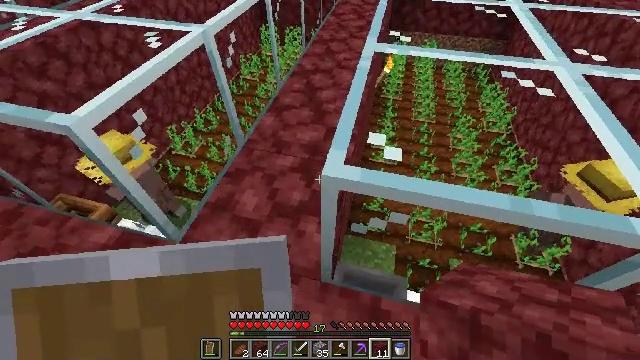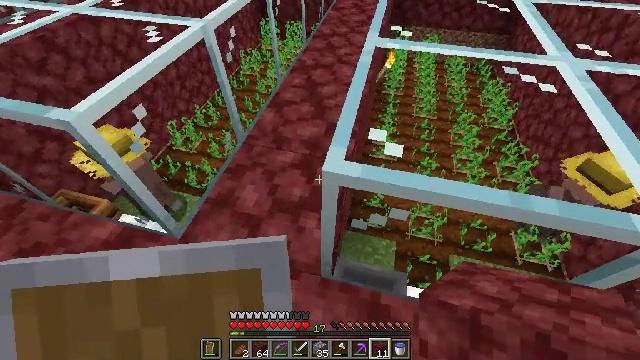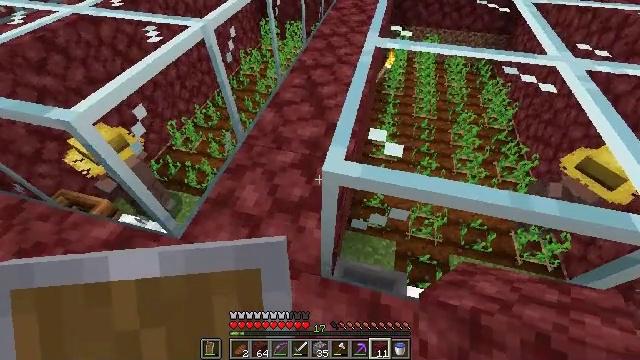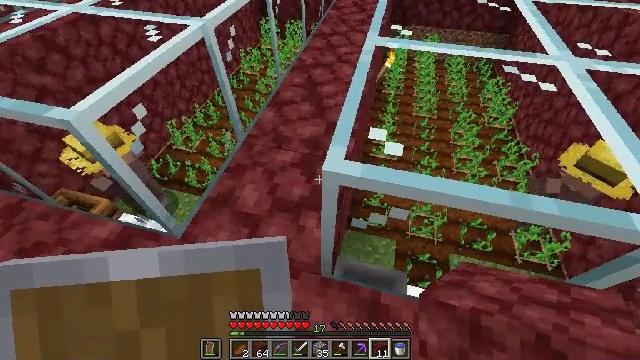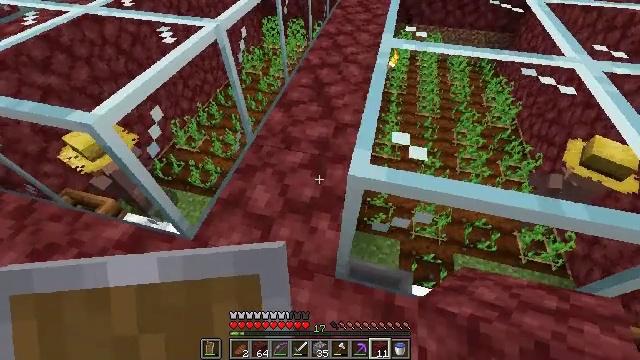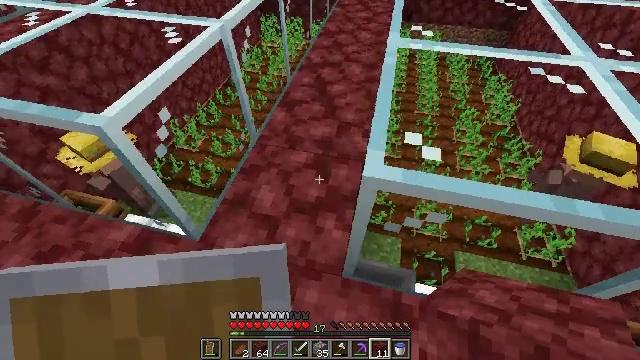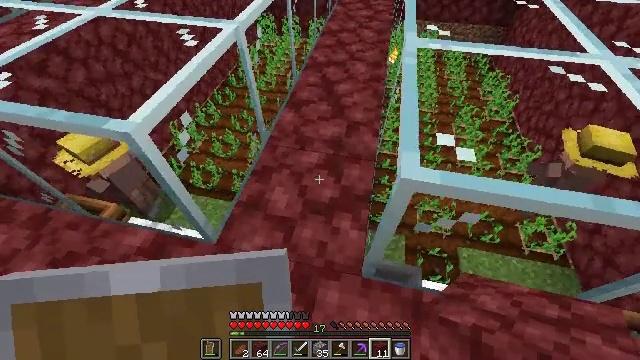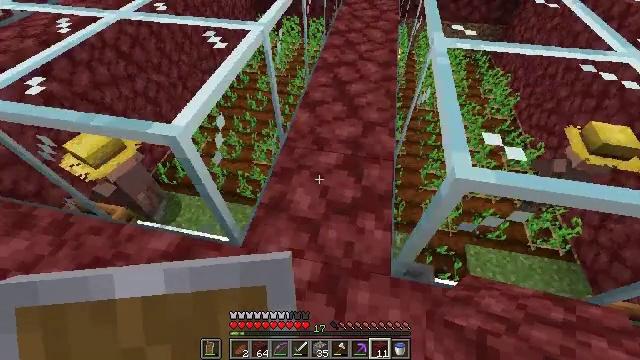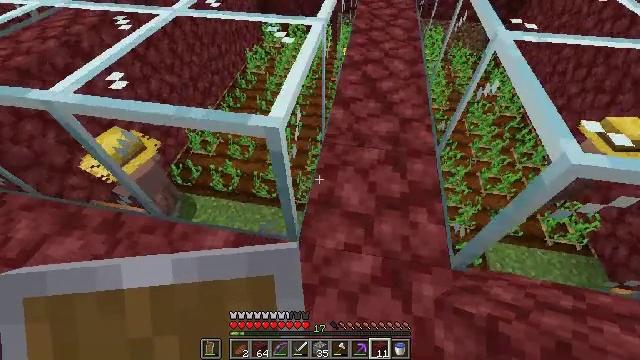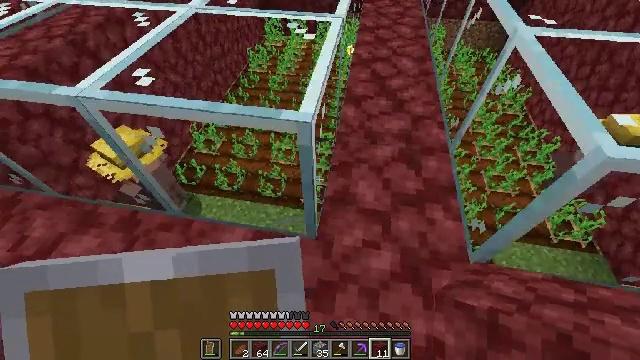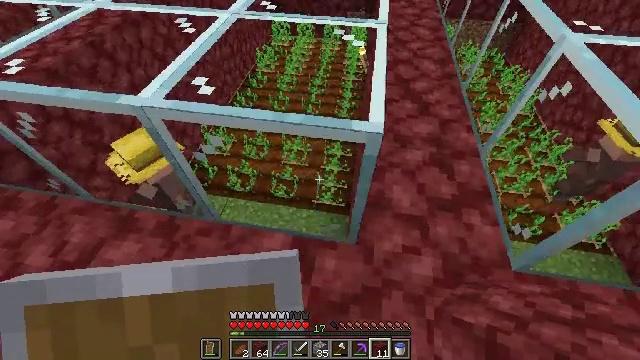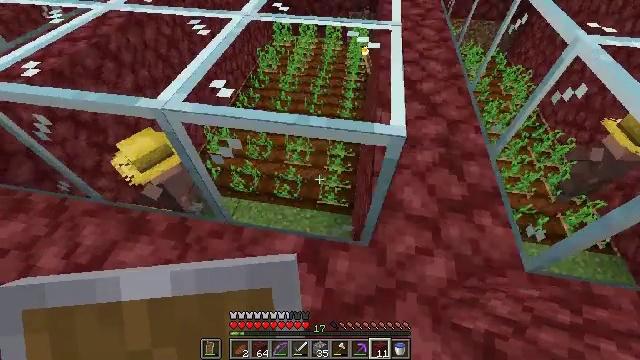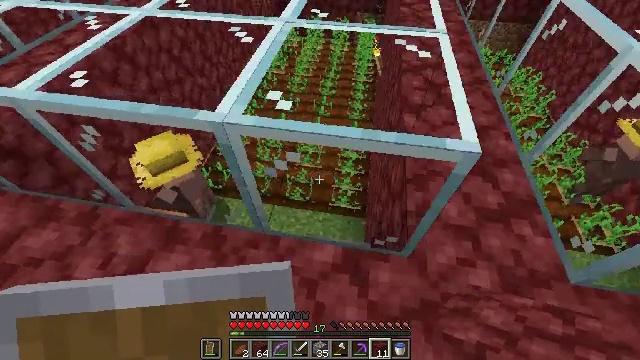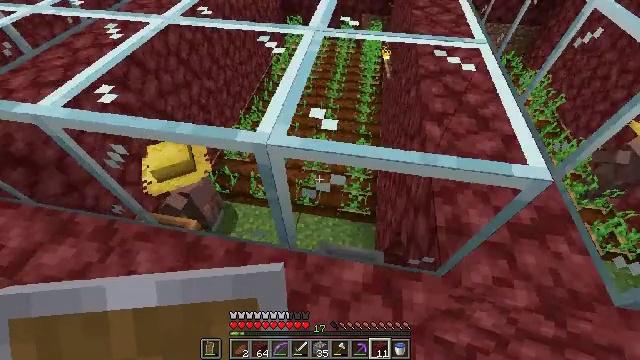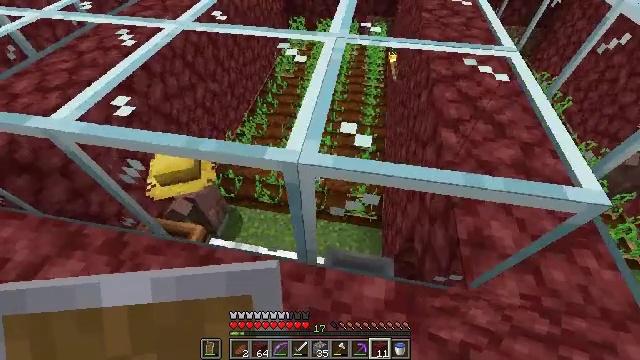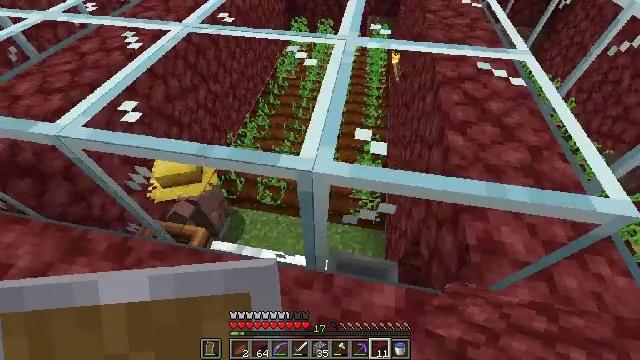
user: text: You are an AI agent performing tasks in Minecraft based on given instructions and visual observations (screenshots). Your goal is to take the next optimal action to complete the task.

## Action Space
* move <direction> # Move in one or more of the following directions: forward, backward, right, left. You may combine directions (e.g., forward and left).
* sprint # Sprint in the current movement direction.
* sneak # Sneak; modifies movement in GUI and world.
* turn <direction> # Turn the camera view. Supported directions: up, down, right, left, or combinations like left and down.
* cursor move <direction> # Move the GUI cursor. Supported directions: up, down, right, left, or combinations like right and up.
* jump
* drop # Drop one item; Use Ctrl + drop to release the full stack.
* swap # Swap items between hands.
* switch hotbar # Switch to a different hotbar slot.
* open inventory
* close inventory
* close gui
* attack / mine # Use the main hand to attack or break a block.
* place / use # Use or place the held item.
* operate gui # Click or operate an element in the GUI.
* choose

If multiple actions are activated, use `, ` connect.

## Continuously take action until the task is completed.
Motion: motion action
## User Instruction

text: Harvest potatoes.
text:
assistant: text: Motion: no_op
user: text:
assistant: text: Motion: no_op
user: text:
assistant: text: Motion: no_op
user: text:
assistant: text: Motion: move left
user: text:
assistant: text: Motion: move left
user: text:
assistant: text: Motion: move left, turn right
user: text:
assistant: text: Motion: move left, turn right
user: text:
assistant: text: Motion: move left
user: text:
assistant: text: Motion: move left
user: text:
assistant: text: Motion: move left
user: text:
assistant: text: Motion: move left
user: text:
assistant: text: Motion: move forward and move left
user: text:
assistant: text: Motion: move forward and move left
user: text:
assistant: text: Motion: move forward and move left
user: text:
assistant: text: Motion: move forward and move left
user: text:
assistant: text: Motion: move forward and move left
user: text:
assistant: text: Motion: move left
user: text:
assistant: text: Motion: move left
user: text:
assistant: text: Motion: move left, turn left
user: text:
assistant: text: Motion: move left, turn left
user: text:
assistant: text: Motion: move left, turn left and up
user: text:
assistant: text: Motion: move left, turn left and up
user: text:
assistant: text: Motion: move left, turn left and up
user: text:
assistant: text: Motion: move forward and move left, turn left and up
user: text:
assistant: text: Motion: move forward and move left, turn left and up
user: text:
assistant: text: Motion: move forward and move left, turn left and up
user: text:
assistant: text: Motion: move forward and move left, turn left
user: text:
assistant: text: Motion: move forward and move left
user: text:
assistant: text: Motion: move forward and move left
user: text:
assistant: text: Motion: move forward